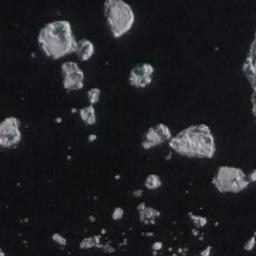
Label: sea_ice